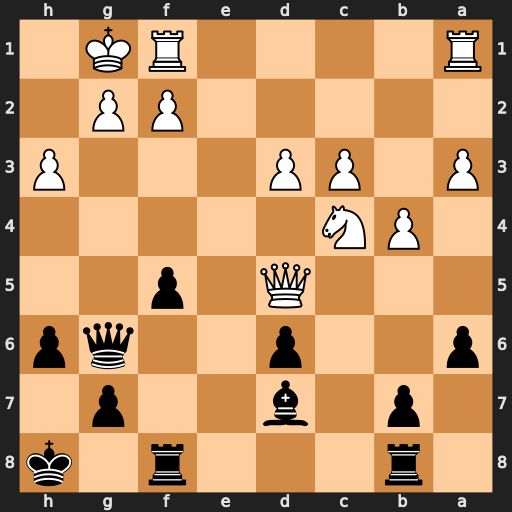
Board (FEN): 1r3r1k/1p1b2p1/p2p2qp/3Q1p2/1PN5/P1PP3P/5PP1/R4RK1
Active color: b
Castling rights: -
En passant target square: -
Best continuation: Bc6 Qxc6 bxc6